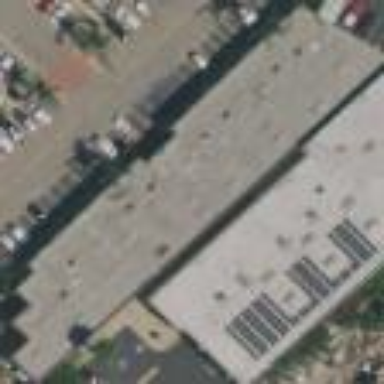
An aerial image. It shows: Warehouse.